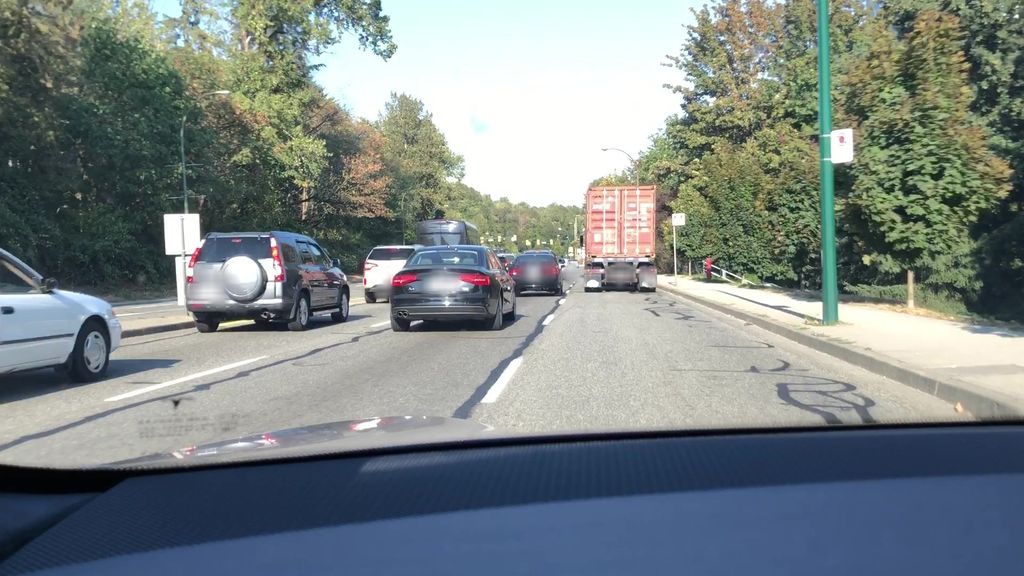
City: vancouver